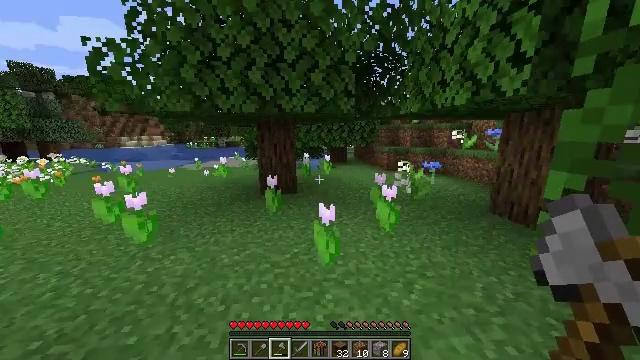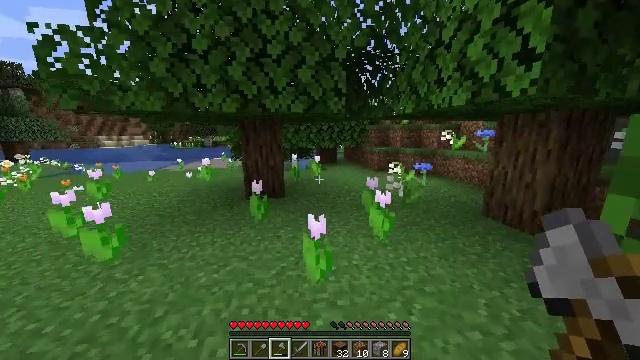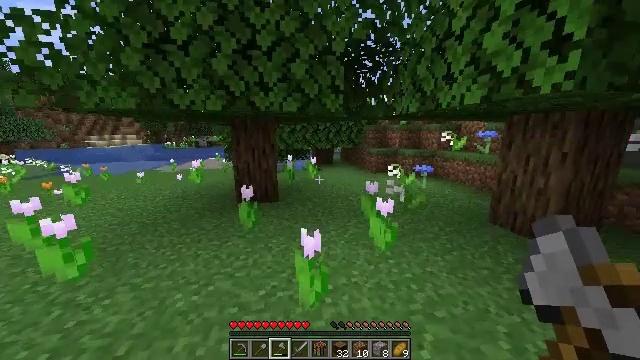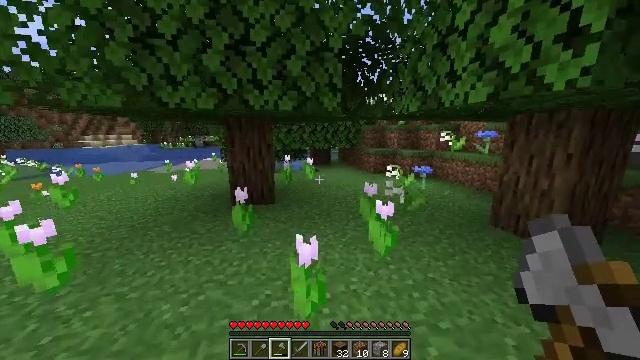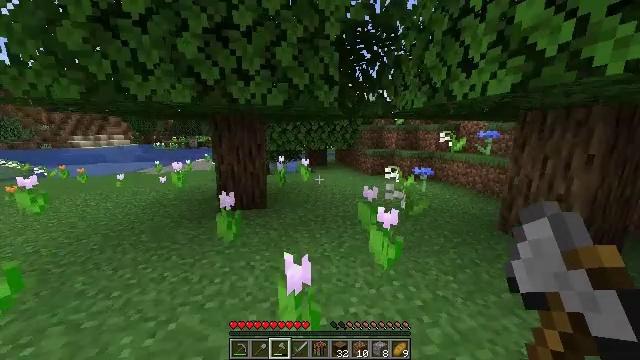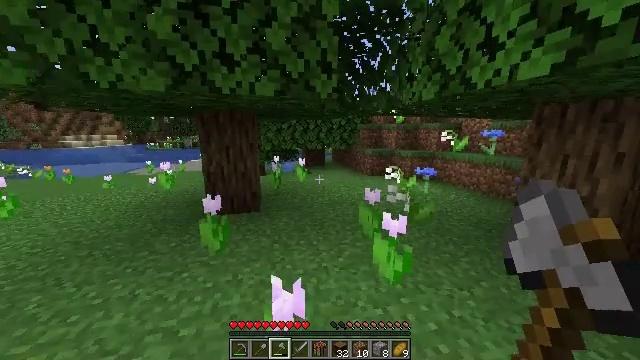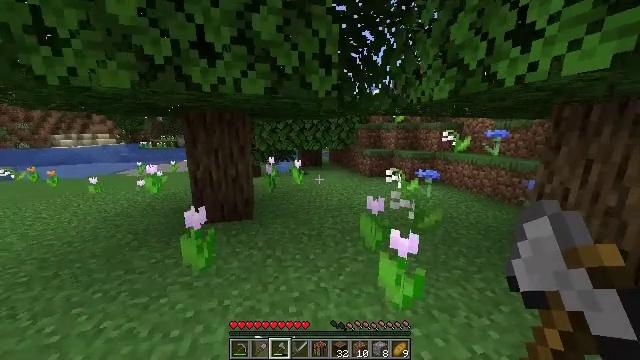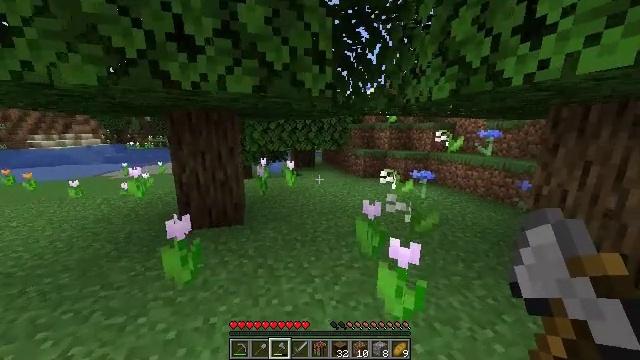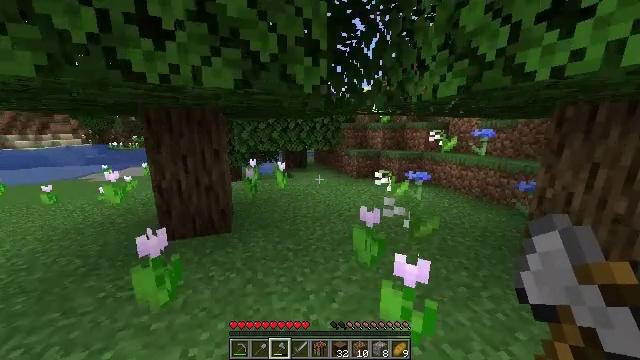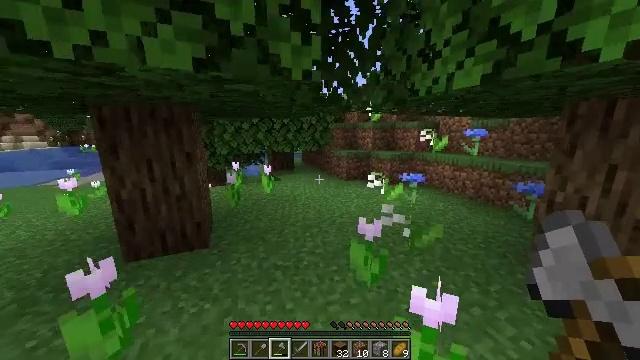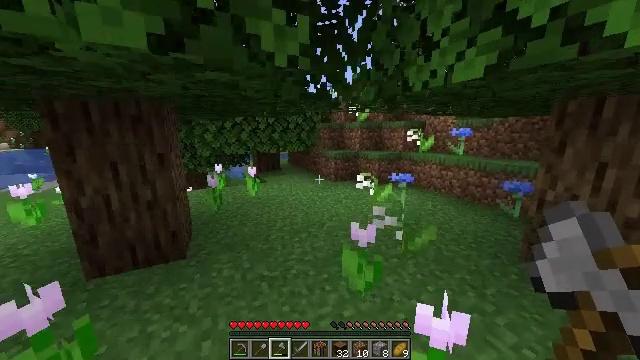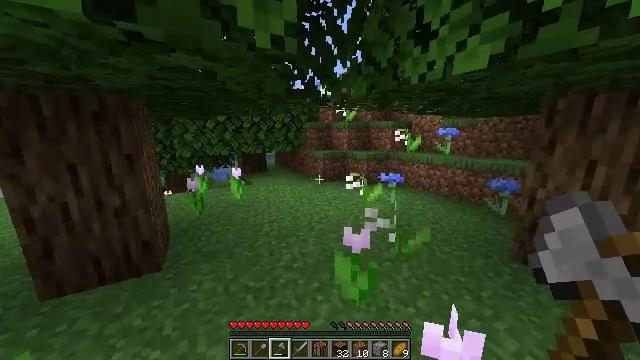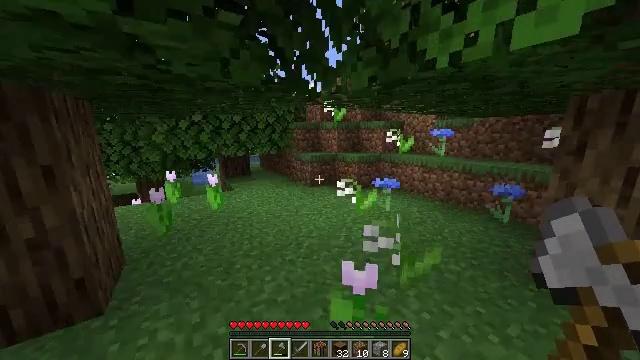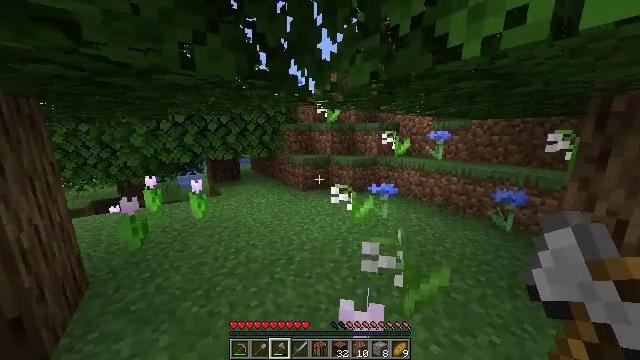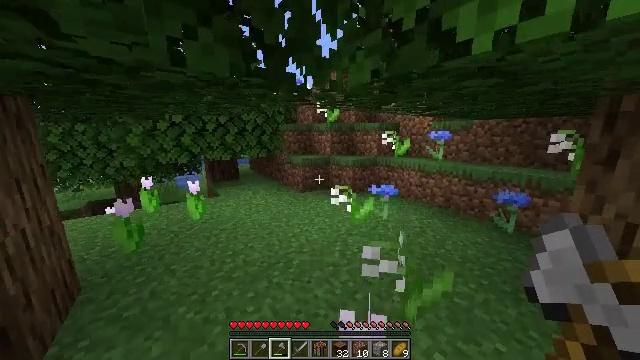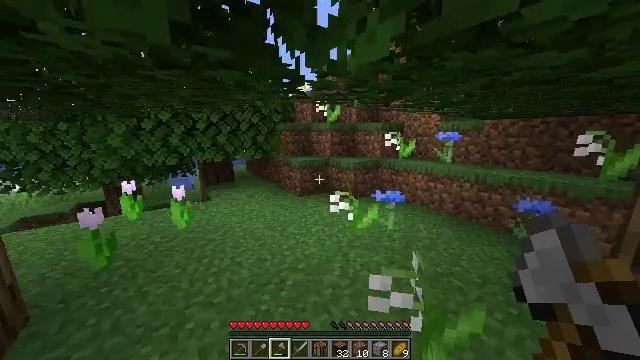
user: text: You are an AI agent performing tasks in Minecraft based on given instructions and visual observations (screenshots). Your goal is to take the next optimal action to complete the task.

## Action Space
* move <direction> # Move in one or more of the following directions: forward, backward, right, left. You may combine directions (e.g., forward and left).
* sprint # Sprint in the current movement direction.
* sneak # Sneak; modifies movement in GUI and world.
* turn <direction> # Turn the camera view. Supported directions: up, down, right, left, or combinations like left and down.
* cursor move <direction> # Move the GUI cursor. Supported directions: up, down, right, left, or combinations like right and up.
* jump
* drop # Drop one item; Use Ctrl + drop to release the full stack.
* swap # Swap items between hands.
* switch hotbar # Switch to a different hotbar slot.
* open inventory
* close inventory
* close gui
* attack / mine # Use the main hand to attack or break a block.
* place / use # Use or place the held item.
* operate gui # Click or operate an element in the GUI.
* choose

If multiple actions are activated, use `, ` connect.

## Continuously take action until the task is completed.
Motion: motion action
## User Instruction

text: Mine the orange tulip from the field.
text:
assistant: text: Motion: move forward, sprint, turn right
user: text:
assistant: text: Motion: move forward, sprint
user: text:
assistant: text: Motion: move forward, sprint
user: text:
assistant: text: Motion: move forward, sprint, turn right
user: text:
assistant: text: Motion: move forward, sprint
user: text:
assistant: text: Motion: move forward, sprint
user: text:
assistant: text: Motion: move forward, sprint, turn right
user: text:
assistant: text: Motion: move forward, sprint, turn right
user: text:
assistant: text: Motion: move forward, sprint, turn right
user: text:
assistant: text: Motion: move forward, sprint, turn right
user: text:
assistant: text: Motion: move forward, sprint, turn right
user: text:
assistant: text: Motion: move forward, sprint, turn right
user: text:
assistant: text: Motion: move forward, sprint, turn right
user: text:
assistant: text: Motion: move forward, sprint
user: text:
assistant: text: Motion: move forward, sprint
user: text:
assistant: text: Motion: move forward, sprint
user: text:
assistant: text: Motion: move forward, sprint
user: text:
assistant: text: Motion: move forward, sprint
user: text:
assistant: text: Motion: move forward, sprint
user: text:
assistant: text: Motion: move forward, sprint
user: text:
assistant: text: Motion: move forward, sprint
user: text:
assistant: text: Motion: move forward, sprint
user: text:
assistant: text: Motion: move forward, sprint
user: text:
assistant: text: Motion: move forward, sprint
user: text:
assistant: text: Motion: move forward, sprint
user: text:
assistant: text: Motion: move forward, sprint
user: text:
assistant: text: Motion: move forward, sprint
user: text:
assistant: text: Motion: move forward, sprint
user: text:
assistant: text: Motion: move forward, sprint
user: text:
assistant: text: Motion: move forward, sprint